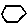
Label: hexagon